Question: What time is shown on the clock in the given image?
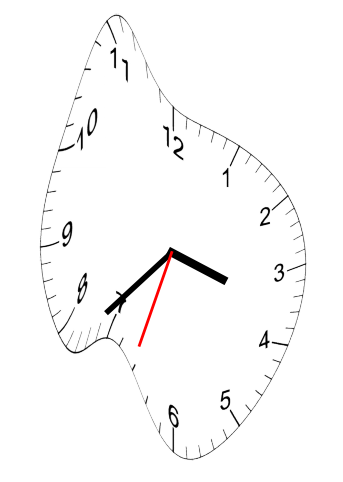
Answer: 03:37:33